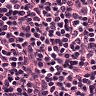
Metastatic tissue present: no